Question: In a UINavigationController-based iPhone app, in a method I would like to perform the programmatic equivalent of the back button being pressed and going back a view.
i.e. automatically press the Jobs button as seen here:

Is there a generic iOS call I can make, or is more information required?
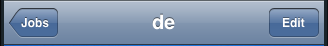
Answer: 'UINavigationController''s <URL> method should do what you want:
'''
[navigationController popViewControllerAnimated:YES];
'''